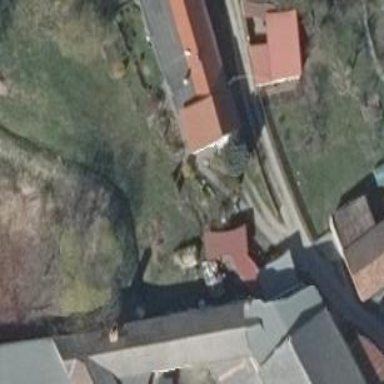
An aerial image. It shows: Residential building.